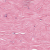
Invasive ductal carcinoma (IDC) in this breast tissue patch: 0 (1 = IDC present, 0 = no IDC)